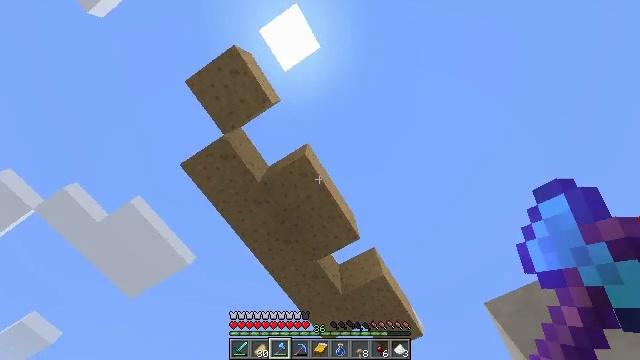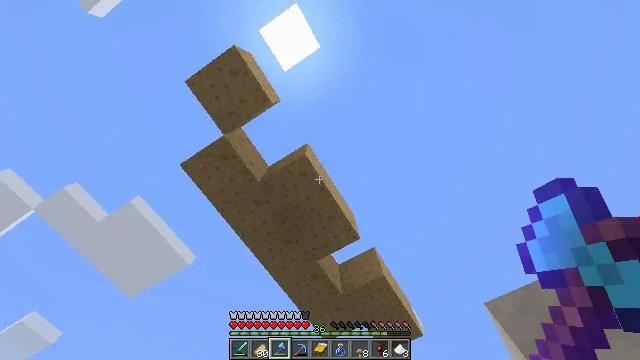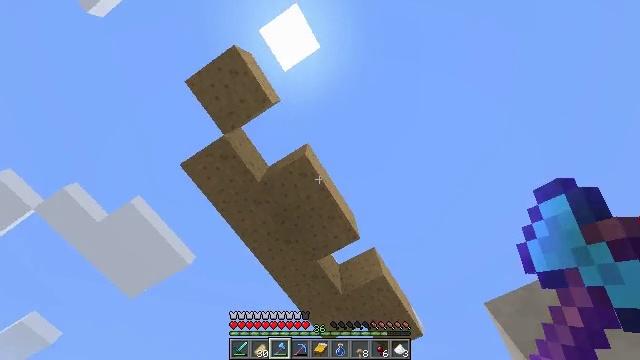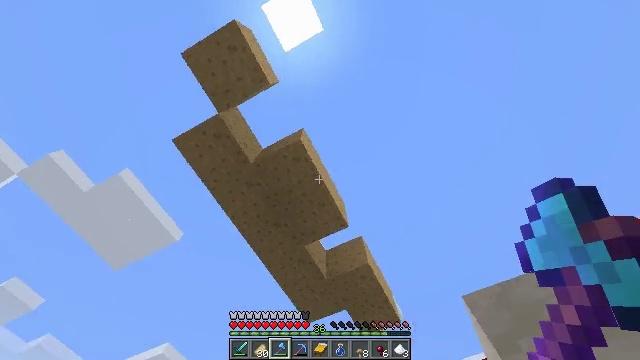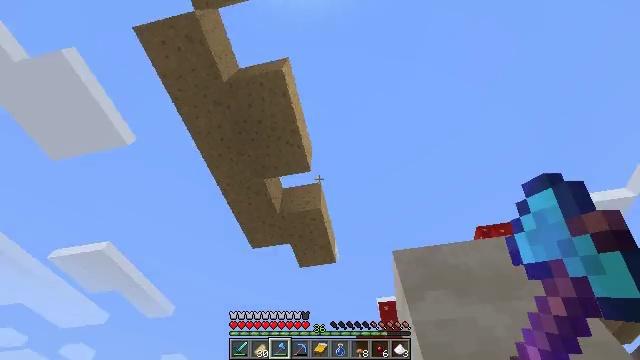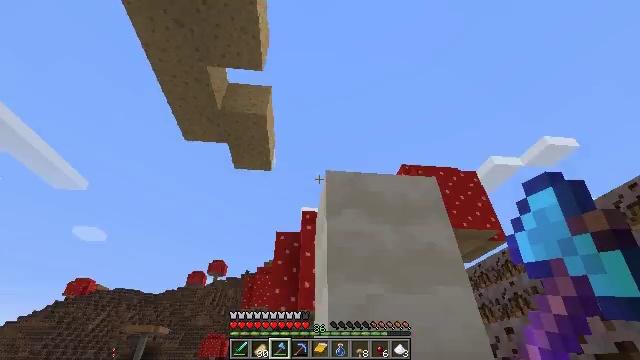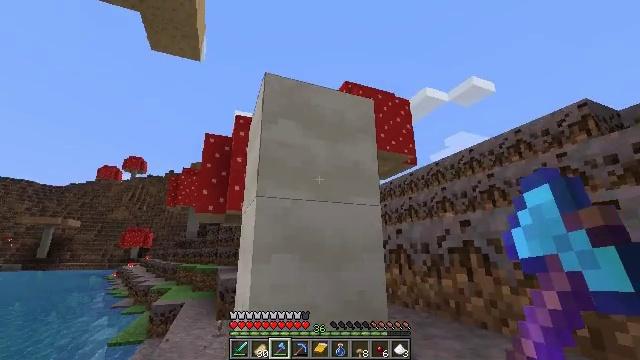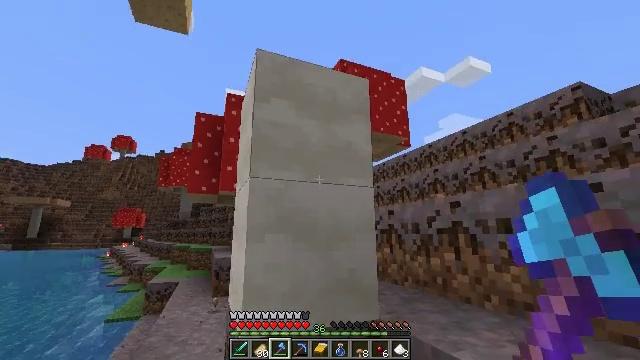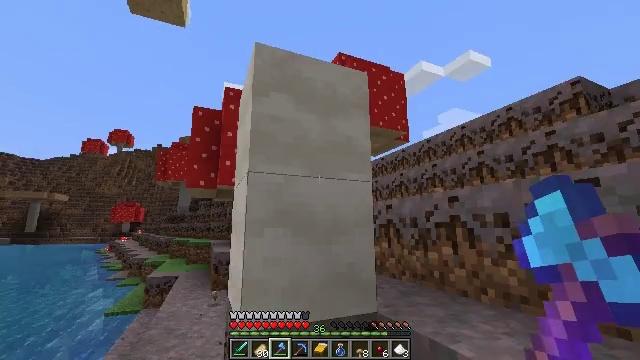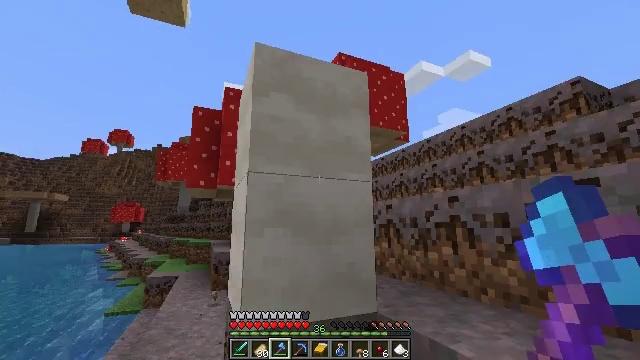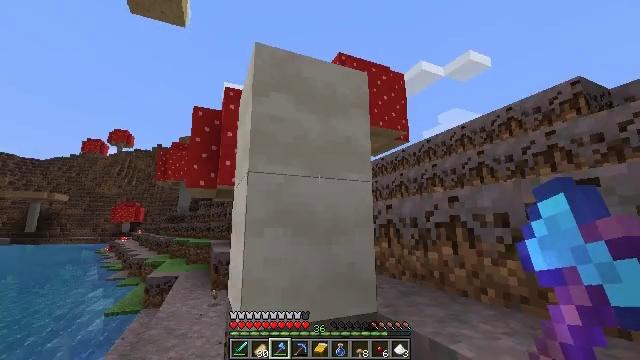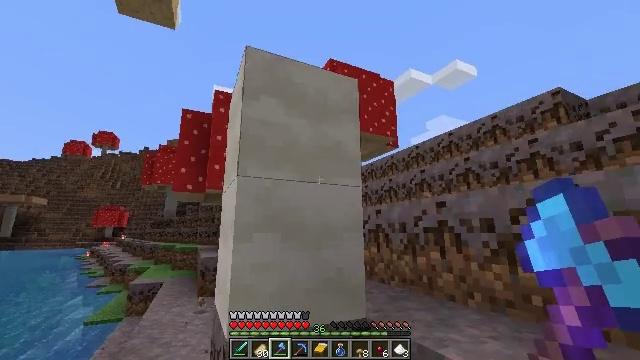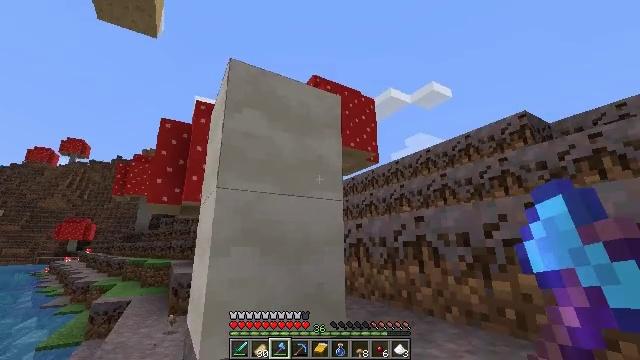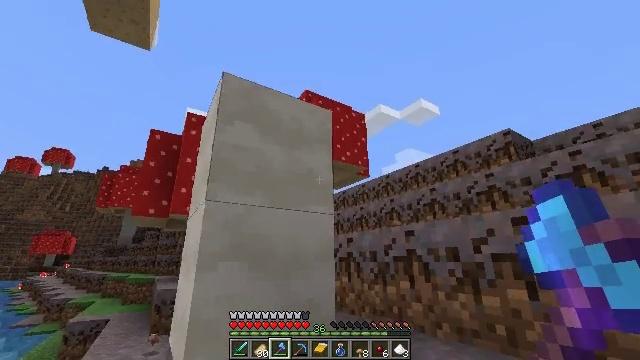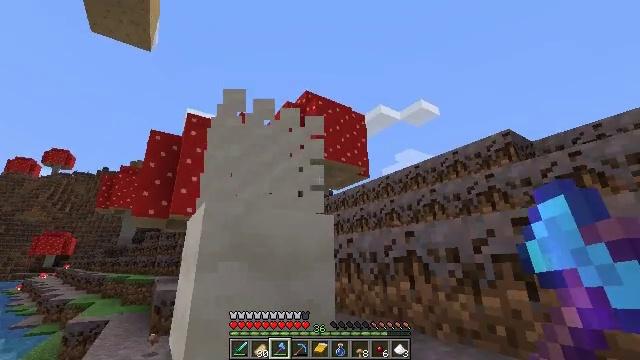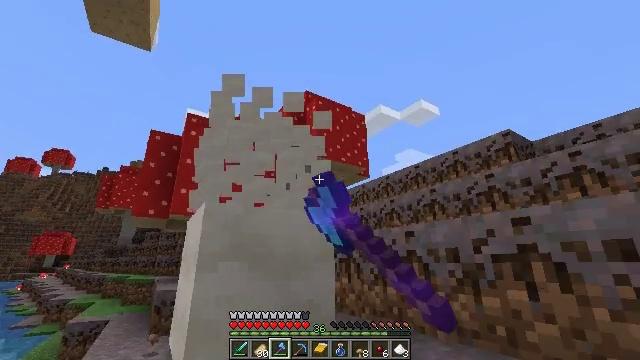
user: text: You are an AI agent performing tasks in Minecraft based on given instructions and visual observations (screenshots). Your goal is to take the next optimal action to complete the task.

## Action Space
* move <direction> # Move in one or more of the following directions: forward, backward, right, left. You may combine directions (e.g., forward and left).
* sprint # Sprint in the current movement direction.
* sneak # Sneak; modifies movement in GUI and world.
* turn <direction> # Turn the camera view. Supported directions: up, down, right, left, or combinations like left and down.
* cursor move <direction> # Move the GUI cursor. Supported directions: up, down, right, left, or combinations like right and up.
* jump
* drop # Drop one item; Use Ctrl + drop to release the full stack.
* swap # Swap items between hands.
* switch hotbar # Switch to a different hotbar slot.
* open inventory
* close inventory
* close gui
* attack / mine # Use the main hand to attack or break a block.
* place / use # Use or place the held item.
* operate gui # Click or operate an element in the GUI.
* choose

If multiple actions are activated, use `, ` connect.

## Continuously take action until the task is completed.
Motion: motion action
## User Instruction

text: Break the mushroom stem block.
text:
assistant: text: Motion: attack / mine
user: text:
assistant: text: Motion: attack / mine
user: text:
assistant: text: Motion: turn right and down, attack / mine
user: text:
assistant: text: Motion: turn right and down
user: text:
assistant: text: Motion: turn right and down
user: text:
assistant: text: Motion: turn right and down
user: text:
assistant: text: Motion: turn right and down
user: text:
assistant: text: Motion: turn down
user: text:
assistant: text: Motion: no_op
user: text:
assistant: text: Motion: no_op
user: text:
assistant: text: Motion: turn right and up
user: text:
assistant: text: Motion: turn right and up
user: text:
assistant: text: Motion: turn right and up
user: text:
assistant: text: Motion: attack / mine
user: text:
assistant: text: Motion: attack / mine
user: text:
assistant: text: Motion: attack / mine
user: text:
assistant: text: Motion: turn left and down, attack / mine
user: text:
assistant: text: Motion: turn left and down, attack / mine
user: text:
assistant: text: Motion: turn left and down, attack / mine
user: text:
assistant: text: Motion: turn down, attack / mine
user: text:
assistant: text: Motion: attack / mine
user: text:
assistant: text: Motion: attack / mine
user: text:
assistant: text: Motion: attack / mine